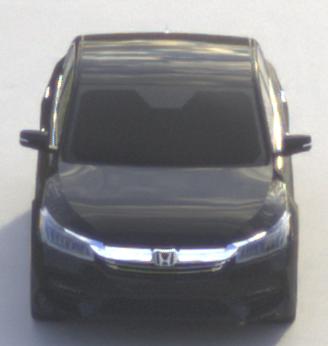
Make: Honda
Model: Accord Hybrid
Detailed model: 9. Generation
Model produced from: 2015
Model produced until: 2019
Doors: 4
Color: black
Road condition: dry road
Daytime: morning or afternoon
Contrast: medium contrast